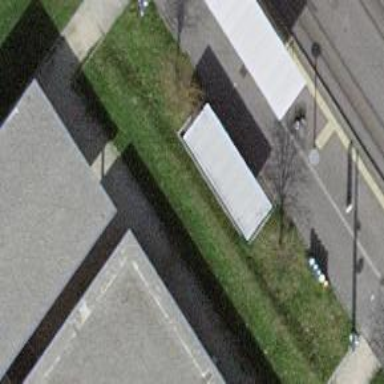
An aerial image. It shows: Bicycle parking area with wall loops for securing bikes.